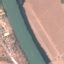
Land use / land cover class: River